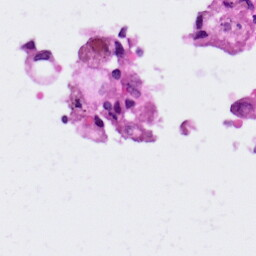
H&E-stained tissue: Lung